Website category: book
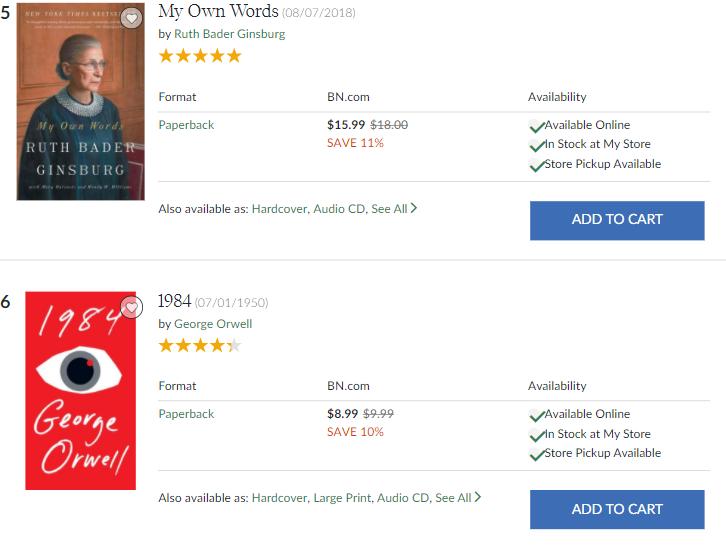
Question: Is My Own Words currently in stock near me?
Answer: yes

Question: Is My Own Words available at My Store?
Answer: yes

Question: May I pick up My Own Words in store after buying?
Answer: yes

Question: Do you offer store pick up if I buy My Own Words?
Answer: yes

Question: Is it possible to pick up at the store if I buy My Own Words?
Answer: yes

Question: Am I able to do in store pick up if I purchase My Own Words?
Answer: yes

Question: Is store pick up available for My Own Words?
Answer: yes

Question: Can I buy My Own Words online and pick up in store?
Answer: yes